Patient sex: M
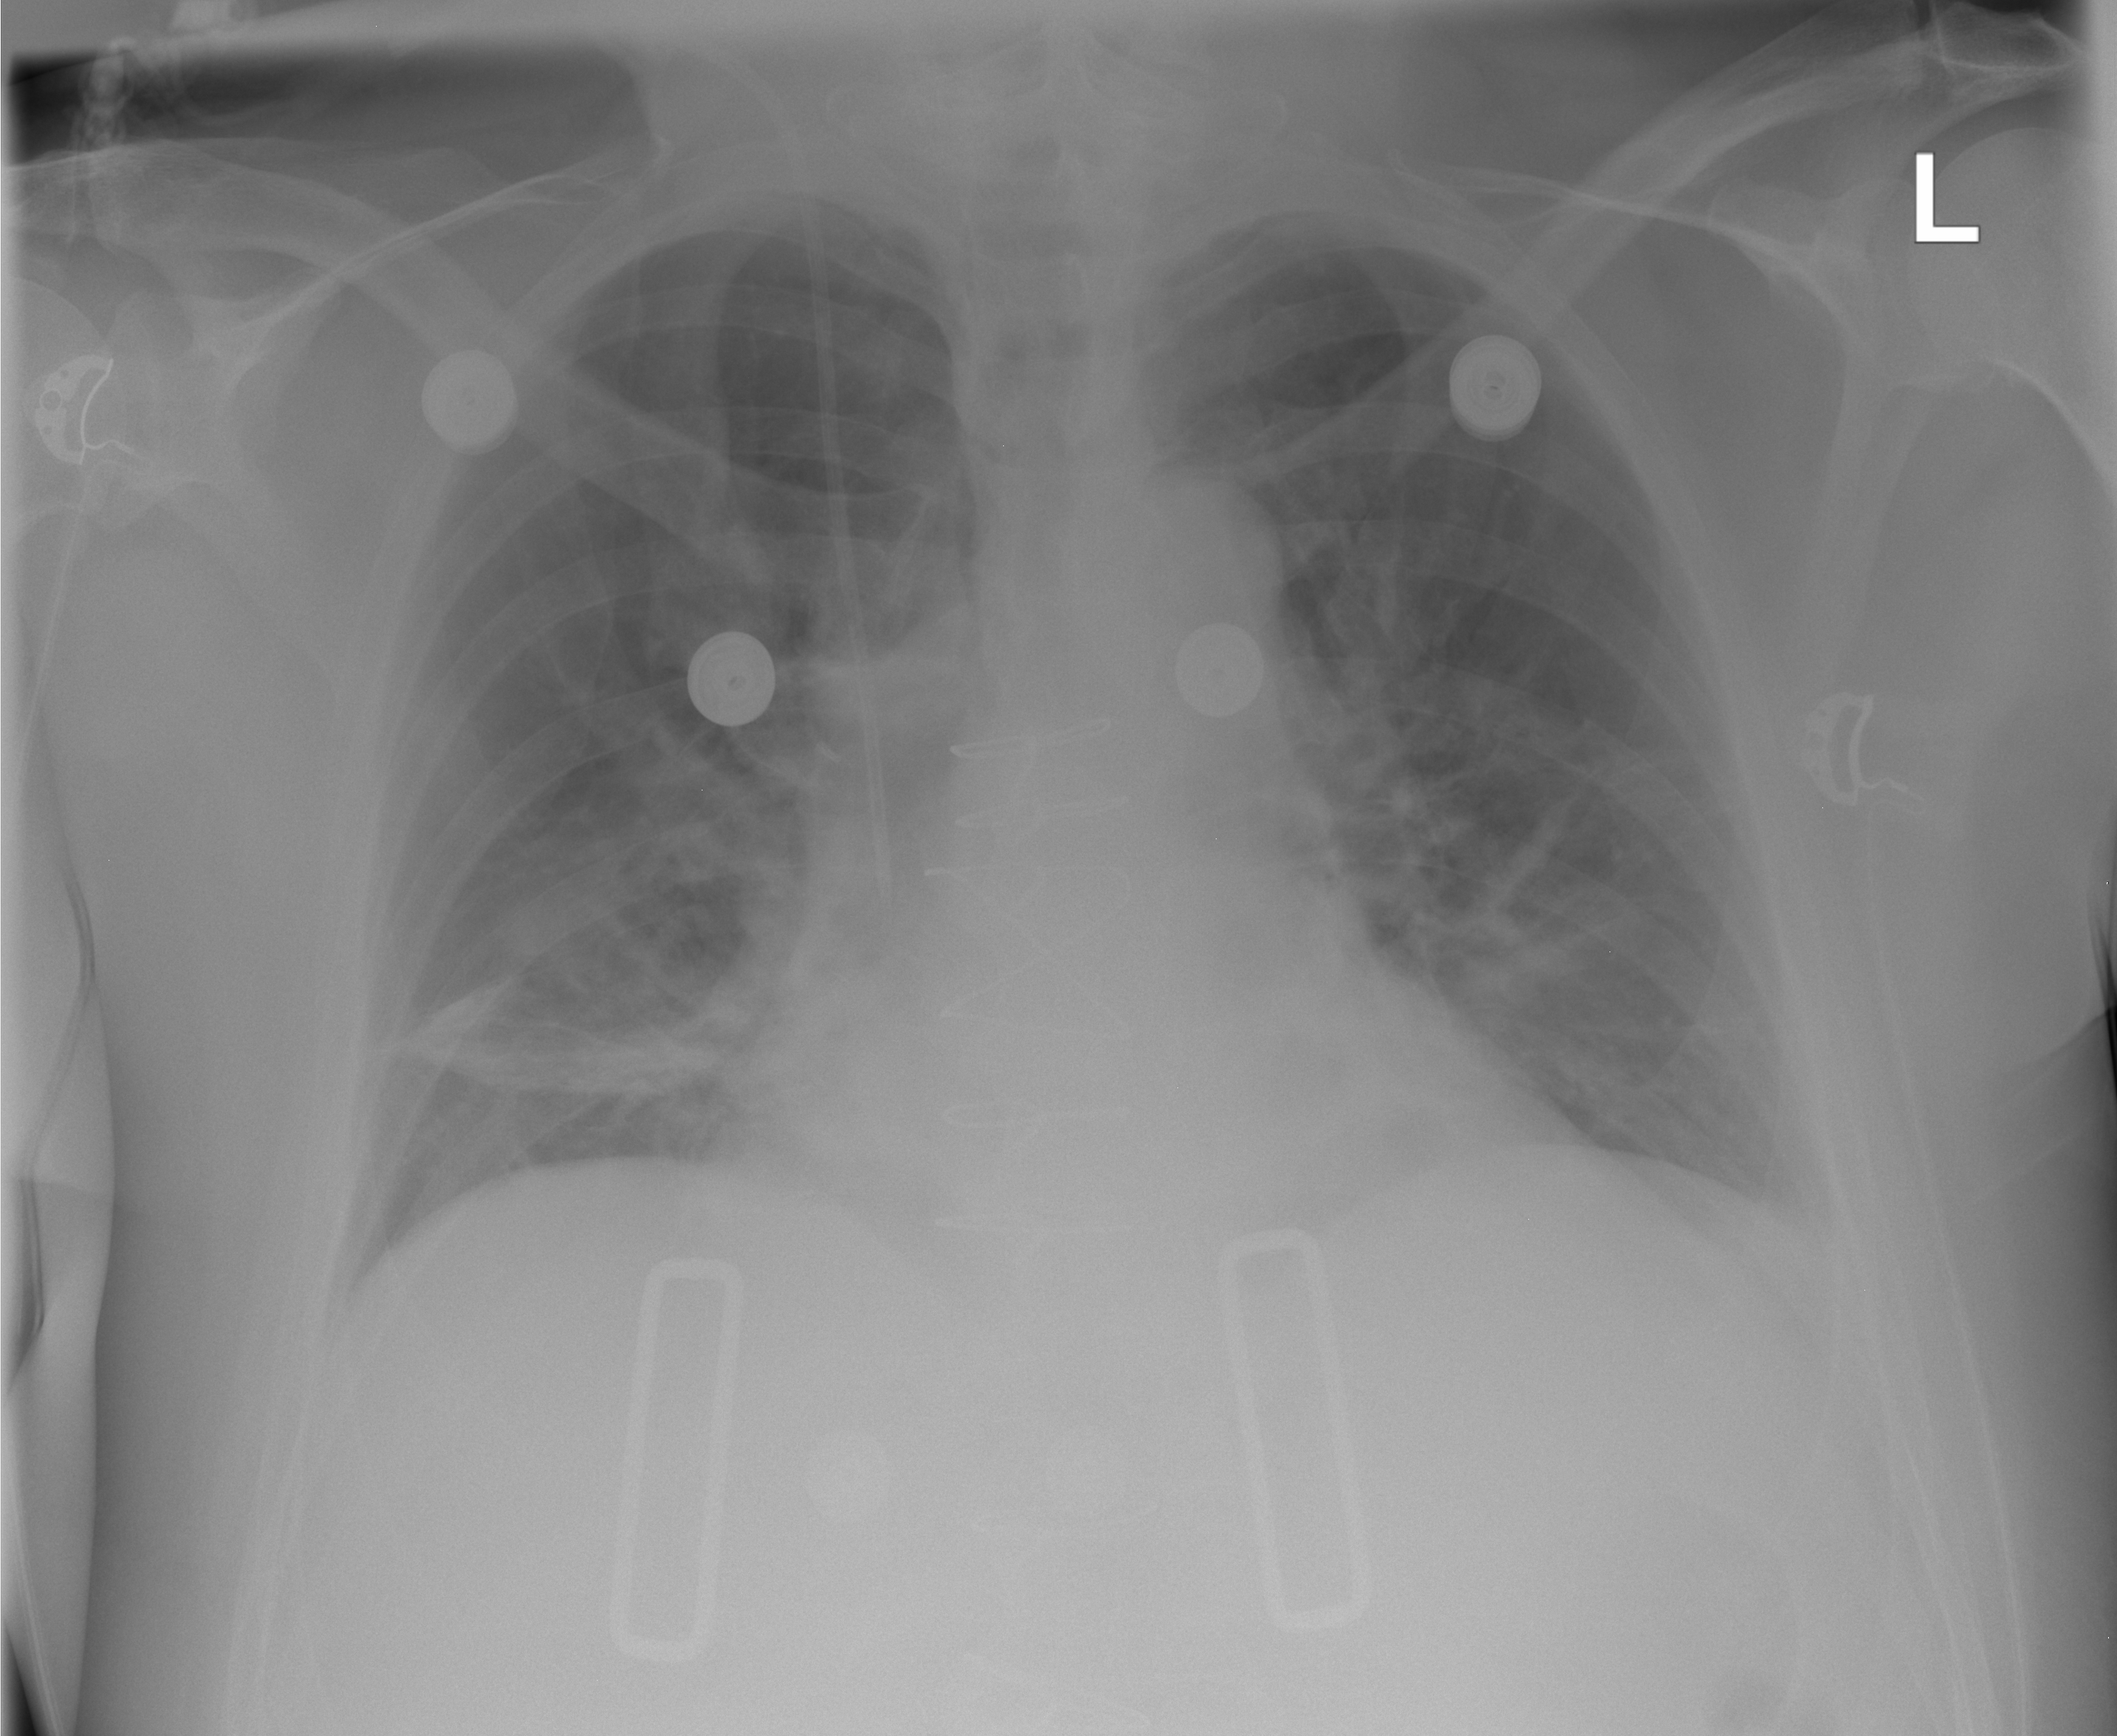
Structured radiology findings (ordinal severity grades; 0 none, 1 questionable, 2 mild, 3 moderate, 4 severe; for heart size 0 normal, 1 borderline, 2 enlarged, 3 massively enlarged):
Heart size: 0
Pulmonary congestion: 1
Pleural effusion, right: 1
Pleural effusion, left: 1
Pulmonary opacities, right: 0
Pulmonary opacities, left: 0
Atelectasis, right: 2
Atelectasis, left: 1